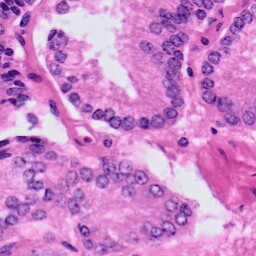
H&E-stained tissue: Prostate